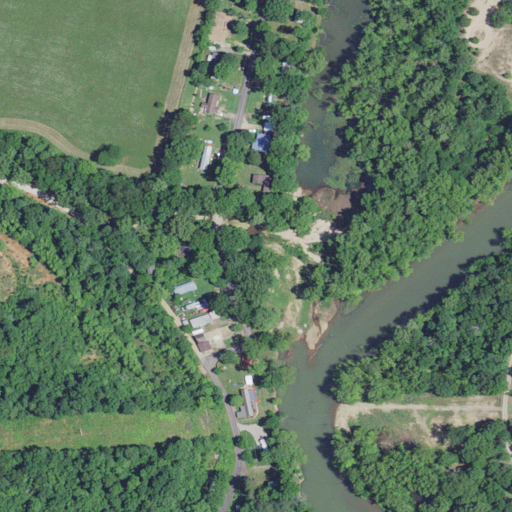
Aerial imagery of valley in Missouri named Kelow Valley containing deciduous forest, open development, woody wetlands, open water, pasture, herbaceous wetlands, grassland, low intensity development, and medium intensity development